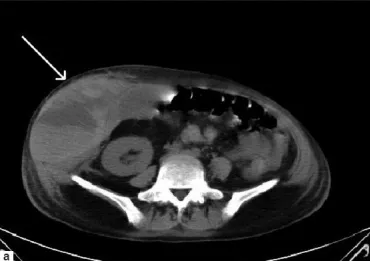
Ultrasound image.
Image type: radiology (ct)